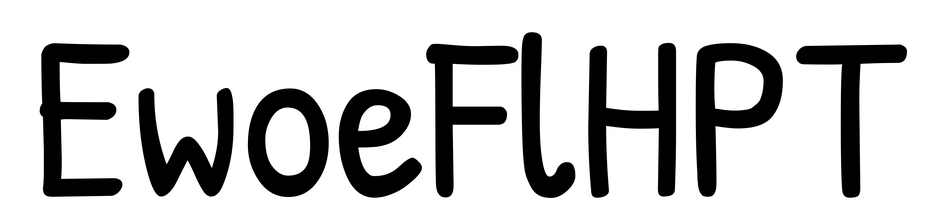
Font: PatrickHand-Regular